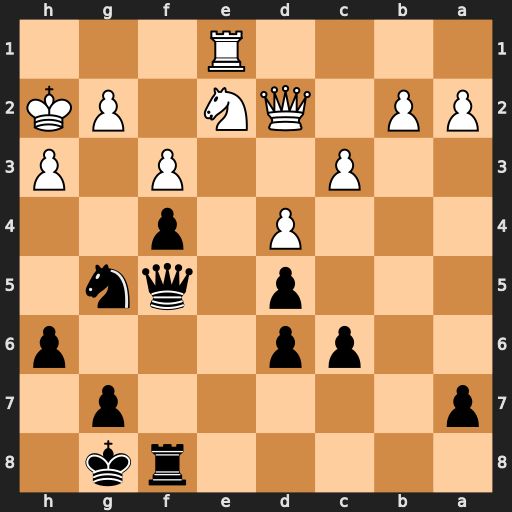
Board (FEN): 5rk1/p5p1/2pp3p/3p1qn1/3P1p2/2P2P1P/PP1QN1PK/4R3
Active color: b
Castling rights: -
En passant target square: -
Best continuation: Qxh3+ gxh3 Nxf3+ Kg2 Nxd2